Question: I've implemented <URL> in my website, but I noticed a bug. The lightbox keeps getting bigger as I change pictures. After a while it looks like this:

I'm unfortunately not knowledgeable enough of JS, so I can't fix the code myself.
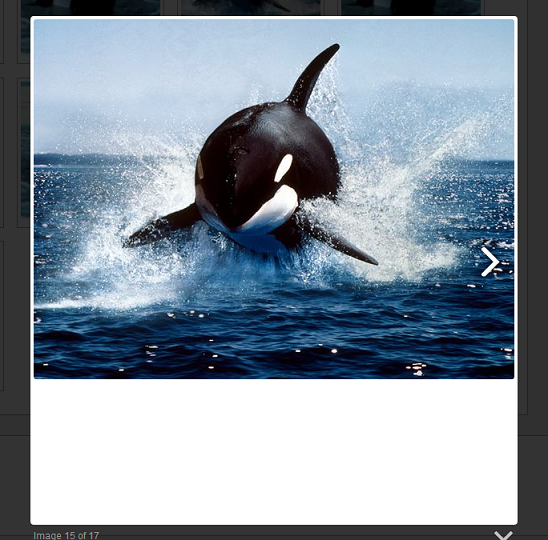
Answer: Turns out there was some of my own css interfering with lightbox.
This element caused the issue:
'''
img
{
min-height: 100%;
width: auto;
}
'''